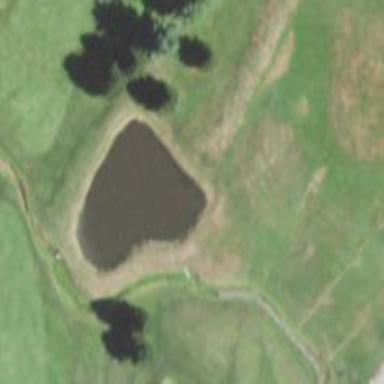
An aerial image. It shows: Golf course feature - water hazard.